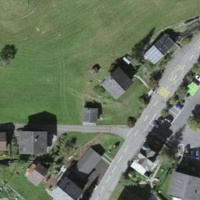
EUNIS habitat code: 55
Species observed at this site:
Ficus carica